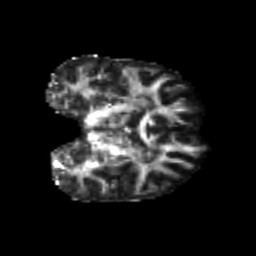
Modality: FA
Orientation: coronal
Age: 26
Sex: female
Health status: healthy
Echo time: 0.074 s